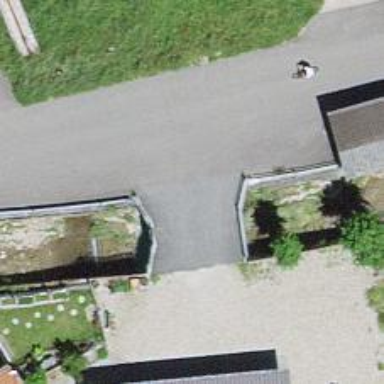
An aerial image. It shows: Paved driveway bridge over service road.